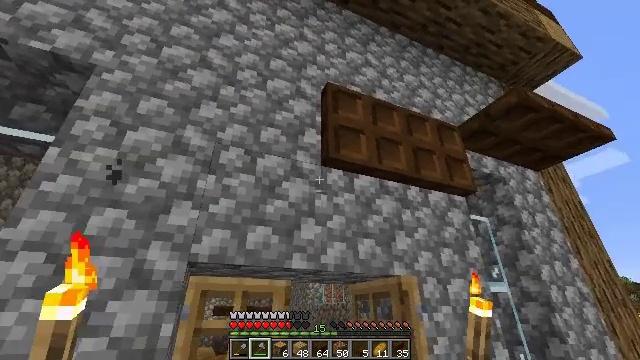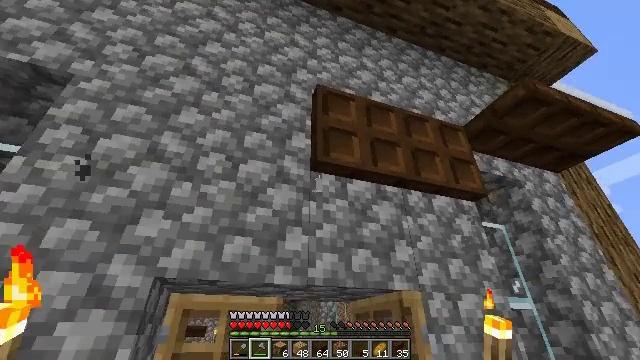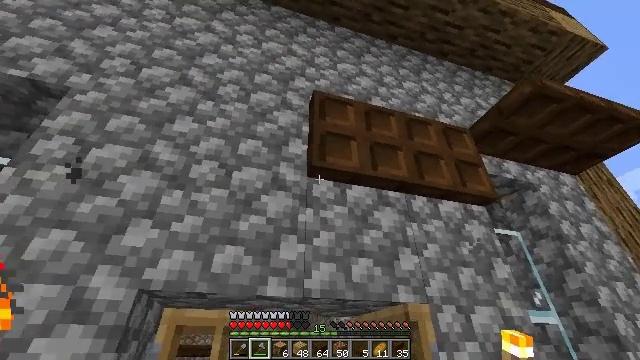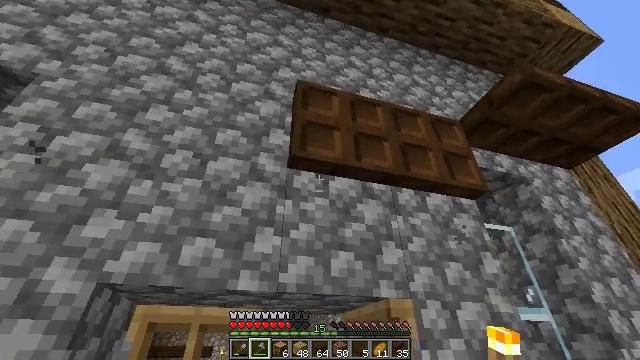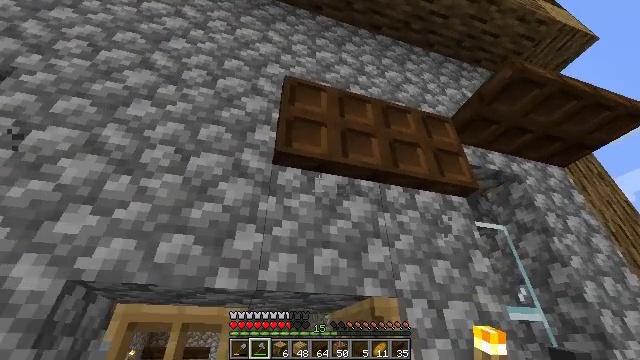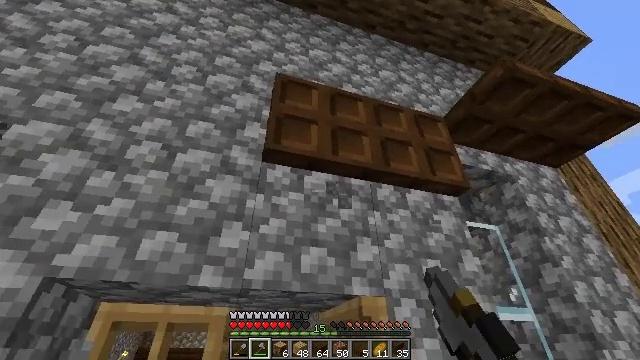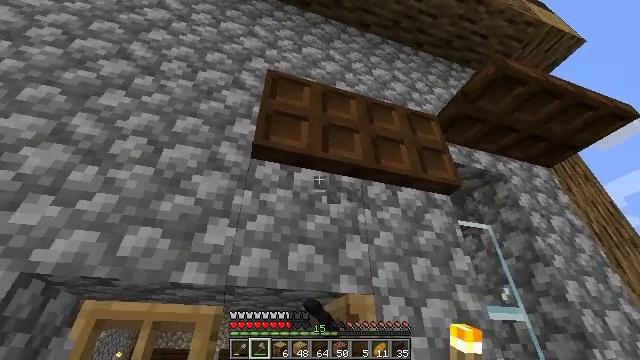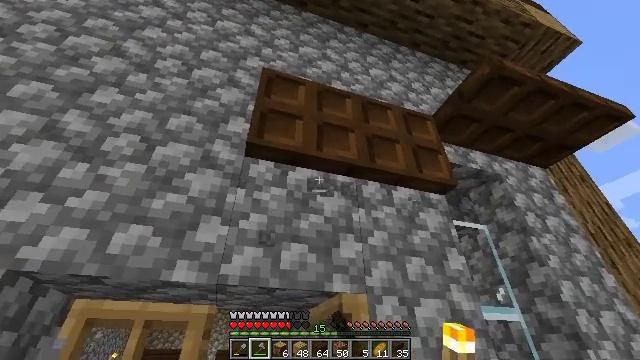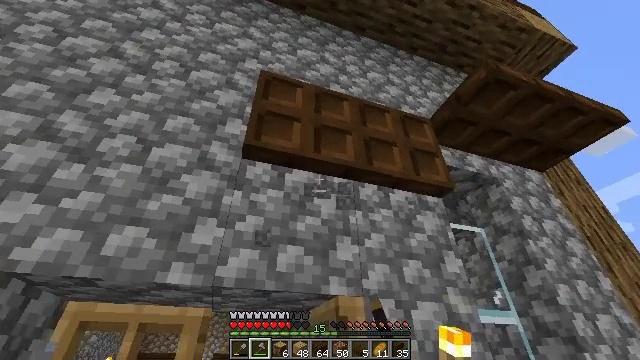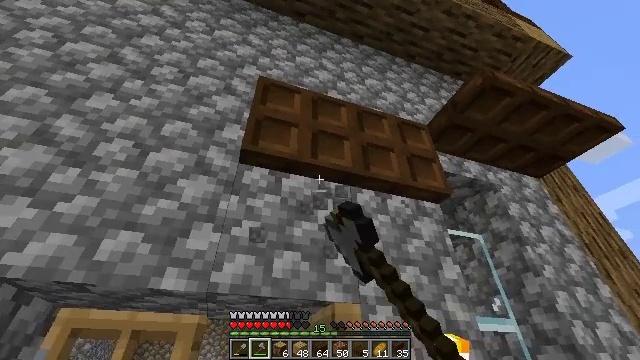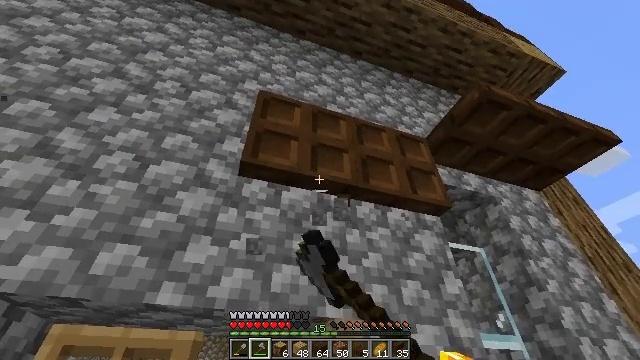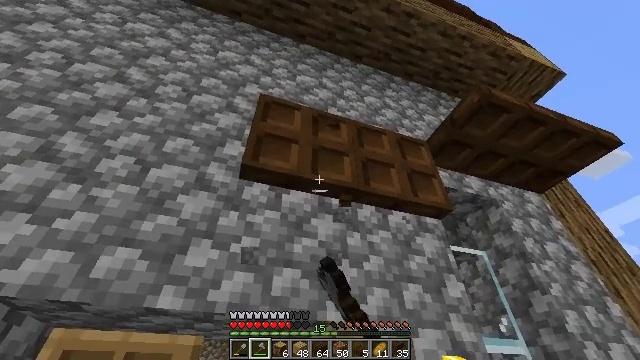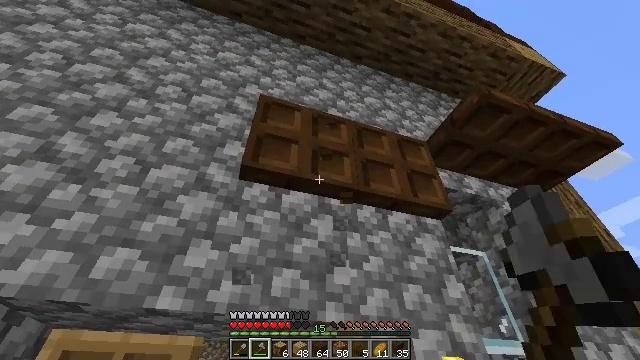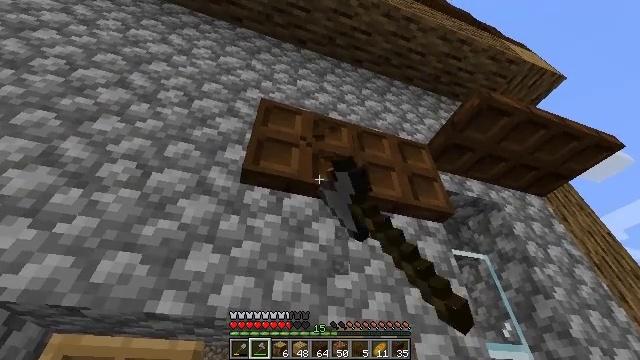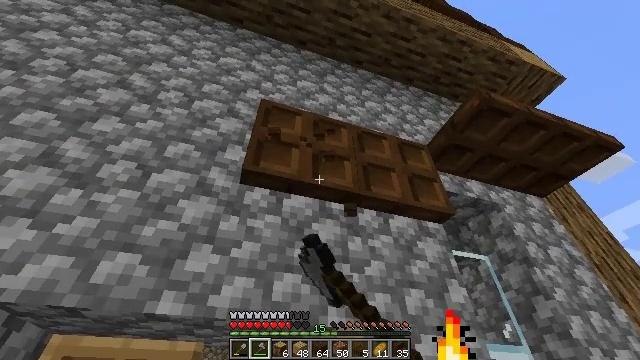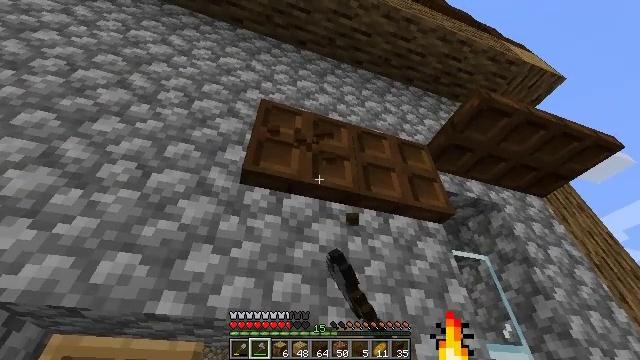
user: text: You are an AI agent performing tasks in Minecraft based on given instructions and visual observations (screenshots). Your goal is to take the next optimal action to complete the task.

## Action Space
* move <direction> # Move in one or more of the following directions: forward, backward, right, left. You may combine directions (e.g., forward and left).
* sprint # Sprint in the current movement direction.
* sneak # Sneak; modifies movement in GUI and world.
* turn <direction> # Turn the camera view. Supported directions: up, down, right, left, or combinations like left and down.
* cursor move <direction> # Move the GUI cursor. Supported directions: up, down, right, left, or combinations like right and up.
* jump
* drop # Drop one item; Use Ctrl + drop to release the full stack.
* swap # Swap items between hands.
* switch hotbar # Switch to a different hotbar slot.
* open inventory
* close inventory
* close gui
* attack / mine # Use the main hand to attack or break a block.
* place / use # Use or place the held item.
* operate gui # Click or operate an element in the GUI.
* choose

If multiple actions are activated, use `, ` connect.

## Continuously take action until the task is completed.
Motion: motion action
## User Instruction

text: Gather the dark oak trapdoor from the structure.
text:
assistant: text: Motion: move forward and move right, turn left and up
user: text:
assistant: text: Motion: move forward and move right, turn left and up
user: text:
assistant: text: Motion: move right
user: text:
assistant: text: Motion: attack / mine
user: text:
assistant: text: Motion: attack / mine
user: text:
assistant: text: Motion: attack / mine
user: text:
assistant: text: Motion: attack / mine
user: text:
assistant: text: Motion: attack / mine
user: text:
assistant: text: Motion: turn up, attack / mine
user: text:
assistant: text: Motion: turn up, attack / mine
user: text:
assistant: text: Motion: attack / mine
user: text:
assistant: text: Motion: attack / mine
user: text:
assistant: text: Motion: attack / mine
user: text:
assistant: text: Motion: attack / mine
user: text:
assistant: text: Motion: attack / mine
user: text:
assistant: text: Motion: attack / mine
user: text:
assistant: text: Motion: attack / mine
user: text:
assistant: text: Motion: attack / mine
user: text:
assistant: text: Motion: attack / mine
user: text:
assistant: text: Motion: attack / mine
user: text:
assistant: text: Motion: attack / mine
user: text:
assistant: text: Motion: attack / mine
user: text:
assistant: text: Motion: attack / mine
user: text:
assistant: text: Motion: attack / mine
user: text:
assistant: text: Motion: attack / mine
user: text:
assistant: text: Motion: attack / mine
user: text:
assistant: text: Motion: attack / mine
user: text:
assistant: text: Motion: attack / mine
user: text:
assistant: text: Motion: attack / mine
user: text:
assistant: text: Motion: attack / mine